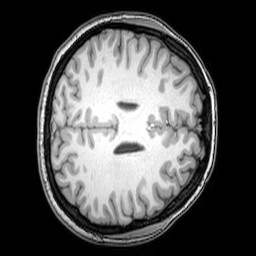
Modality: T1w
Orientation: axial
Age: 23
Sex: female
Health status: healthy
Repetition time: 0.081 s
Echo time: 0.037 s